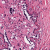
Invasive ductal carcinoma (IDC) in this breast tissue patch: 0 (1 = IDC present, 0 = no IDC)